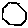
Label: hexagon